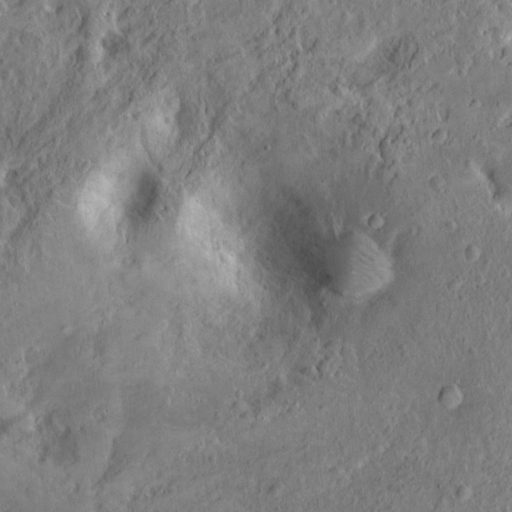
Objects detected: cone, cone